八年级 · 解析几何
( 3 分 ) 如图, $B(3,-3), C(5,0)$, 以 $O C, C B$ 为边作平行四边形 $O A B C$, 则经过点 $A$ 的反比例函数的解析式为 \$ \qquad \$

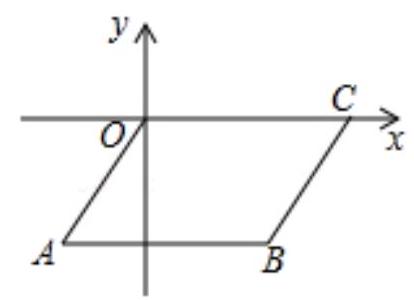
答案: $y=\frac{6}{x}$

【考点】待定系数法求反比例函数解析式, 平移的性质
解析: 【解答】设 $\mathrm{A}$ 坐标为 $(\mathrm{x}, \mathrm{y})$,

$\because B(3,-3), C(5,0)$, 以 $\mathrm{OC}, \mathrm{CB}$ 为边作平行四边形 $\mathrm{OABC}$,

$\therefore \mathrm{x}+5=0+3, \mathrm{y}+0=0-3$

解得: $x=-2, y=-3$, 即 $A(-2,-3)$,

设过点 A 的反比例解析式为 $\mathrm{y}=\frac{k}{x}$,

把 $A(-2,-3)$ 代入得: $k=6$,

则过点 A 的反比例解析式为 $\mathrm{y}={ }^{\frac{6}{x}}$,

故答案为: $\mathrm{y}={ }^{\frac{6}{x}}$.

【分析】设 $\mathrm{A}$ 坐标为 $(\mathrm{x}, \mathrm{y})$, 根据四边形 $\mathrm{OABC}$ 为平行四边形, 利用平移性质确定出 $\mathrm{A}$ 的坐标,利用待定系数法确定出解析式即可.